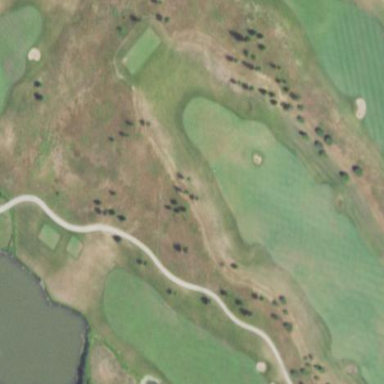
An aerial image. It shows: Driving range for golf on grass.